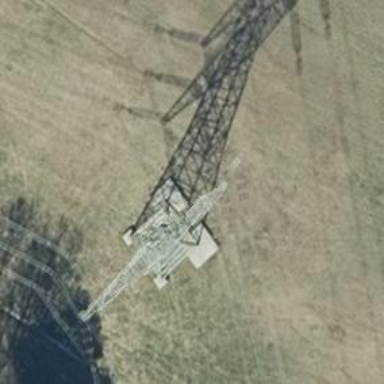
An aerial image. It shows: Power line in the image.